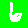
Digit: 6